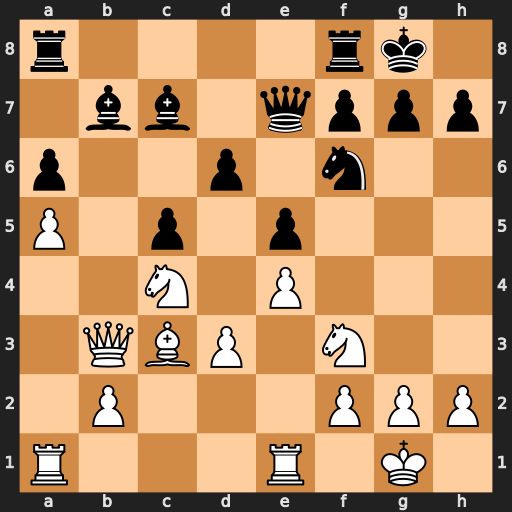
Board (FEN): r4rk1/1bb1qppp/p2p1n2/P1p1p3/2N1P3/1QBP1N2/1P3PPP/R3R1K1
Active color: w
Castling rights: -
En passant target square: -
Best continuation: Qxb7